Interaction volume radius: 5 \u00c5
Interaction volume height: 15 \u00c5
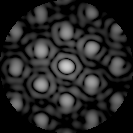
Disorder parameter: 0.2458